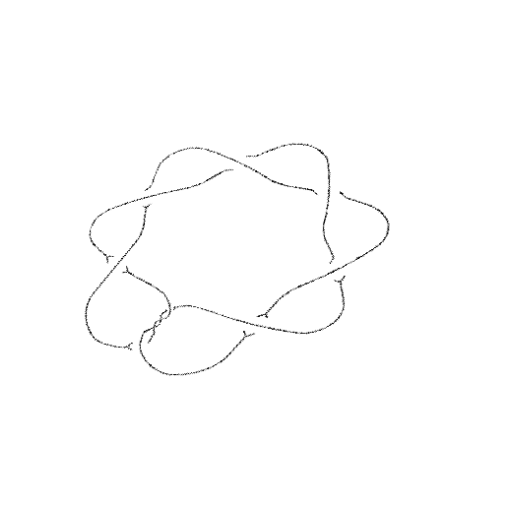
Crossing number: 10